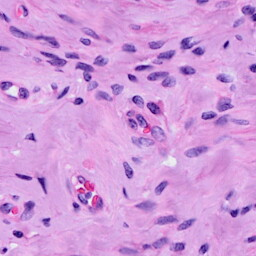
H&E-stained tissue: Cervix